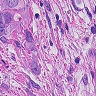
Metastatic tissue present: yes